Question: Firstly, please take a look at this picture:

Consider that the squares represent cartesian points and the asterisk marks the (0, 0) point.
In the picture, the given points are (in trigonometical order and marked with a '-' in the image): (0, 0); (0, 1); (0, 2); (-1, 2); (-2, 2); (-2, 1); (-3, 1); (-3, 0); (-3, -1); (-2, -1); (-2, -2); (-1, -2); (0, -2); (1, -2); (1, -1); (1, 0).
Given (just!) the points from above, how can I determine the area of the gray squares (5 in the posted picture)? ("the number of points of integer coordinates who are inside the polygon determined by the already specified points")
I want to implement something like this in C++. This is why I posted the question on StackOverflow.
But once someone explains me how (geometrical approach or anything), I hope I will be able to implement it by myself.
Any help is much much appreciated!
Thank you very much!
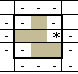
Answer: You can use well-known <URL>, defined by vertices in order.
'''
A = Abs(1/2*Sum(X(i)*Y(i+1)-X(i+1)*Y(i)))
'''
Then use <URL> to find the number of points with integer coordinates inside the contour:
'''
i=A-b/2+1
'''
where A is area, b is number of border points.
for this example
'''
i=12-16/2+1=5
'''